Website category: sports
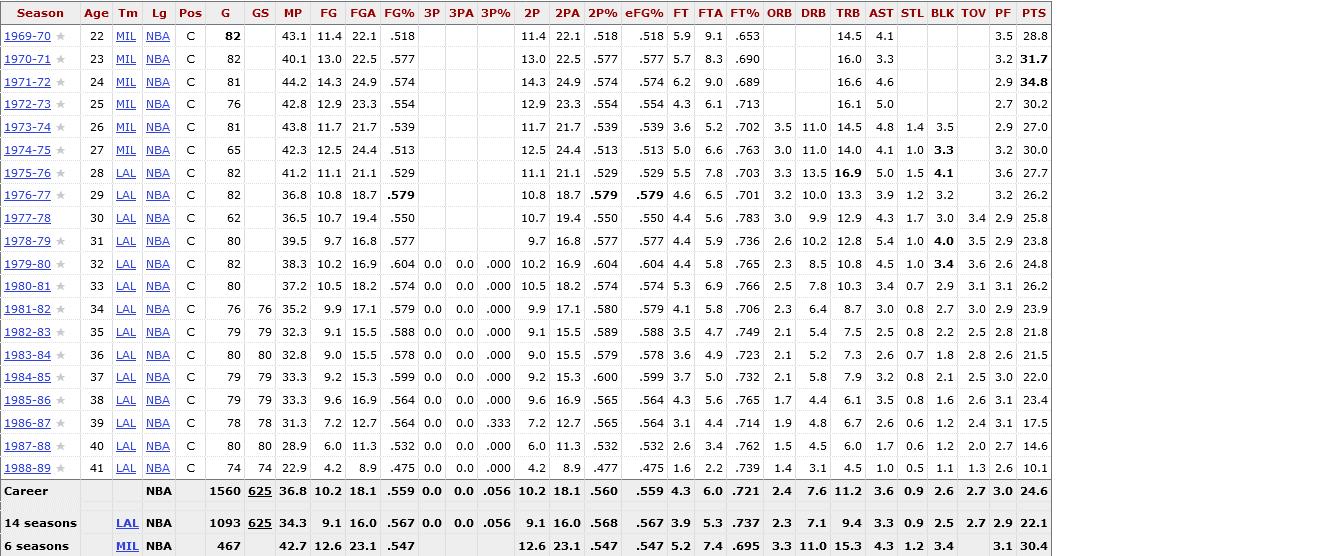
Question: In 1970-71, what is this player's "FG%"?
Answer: .577

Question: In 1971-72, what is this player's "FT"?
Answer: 6.2

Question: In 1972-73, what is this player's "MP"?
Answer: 42.8

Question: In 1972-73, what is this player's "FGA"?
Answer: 23.3

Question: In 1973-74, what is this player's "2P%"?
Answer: .539

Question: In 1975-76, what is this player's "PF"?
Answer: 3.6

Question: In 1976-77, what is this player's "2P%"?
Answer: .579

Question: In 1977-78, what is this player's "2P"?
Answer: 10.7

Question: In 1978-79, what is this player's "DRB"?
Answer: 10.2

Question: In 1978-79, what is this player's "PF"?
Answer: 2.9

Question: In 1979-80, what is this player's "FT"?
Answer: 4.4

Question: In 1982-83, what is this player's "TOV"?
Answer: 2.5

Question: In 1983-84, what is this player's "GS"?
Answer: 80

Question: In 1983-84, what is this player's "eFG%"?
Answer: .578

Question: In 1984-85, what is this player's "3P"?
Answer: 0.0

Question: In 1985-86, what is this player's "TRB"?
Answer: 6.1

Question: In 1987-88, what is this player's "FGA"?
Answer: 11.3

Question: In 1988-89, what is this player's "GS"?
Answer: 74

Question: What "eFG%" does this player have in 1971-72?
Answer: .574

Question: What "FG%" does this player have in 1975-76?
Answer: .529

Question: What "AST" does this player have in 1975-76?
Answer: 5.0

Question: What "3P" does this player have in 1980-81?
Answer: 0.0

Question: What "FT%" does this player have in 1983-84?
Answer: .723

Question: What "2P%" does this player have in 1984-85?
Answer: .600

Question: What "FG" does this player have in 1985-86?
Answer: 9.6

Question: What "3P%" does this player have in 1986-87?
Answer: .333

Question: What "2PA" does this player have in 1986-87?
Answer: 12.7

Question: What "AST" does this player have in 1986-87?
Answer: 2.6

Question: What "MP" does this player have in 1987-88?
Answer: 28.9

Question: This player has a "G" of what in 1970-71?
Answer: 82

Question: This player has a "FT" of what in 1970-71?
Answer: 5.7

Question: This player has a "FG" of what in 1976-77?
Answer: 10.8

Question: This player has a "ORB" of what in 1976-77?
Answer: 3.2

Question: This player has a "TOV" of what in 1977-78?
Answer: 3.4

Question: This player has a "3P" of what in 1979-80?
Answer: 0.0

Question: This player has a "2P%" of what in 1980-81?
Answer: .574

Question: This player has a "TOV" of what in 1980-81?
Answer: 3.1

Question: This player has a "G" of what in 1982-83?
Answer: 79

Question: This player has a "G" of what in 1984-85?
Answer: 79

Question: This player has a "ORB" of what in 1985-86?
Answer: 1.7

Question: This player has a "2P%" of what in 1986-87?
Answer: .565

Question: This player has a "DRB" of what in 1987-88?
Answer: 4.5

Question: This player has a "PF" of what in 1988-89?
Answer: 2.6

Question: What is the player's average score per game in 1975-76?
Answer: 27.7

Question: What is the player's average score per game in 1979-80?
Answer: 24.8

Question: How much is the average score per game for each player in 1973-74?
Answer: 27.0

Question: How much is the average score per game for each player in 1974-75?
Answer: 30.0

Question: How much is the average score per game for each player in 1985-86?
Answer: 23.4

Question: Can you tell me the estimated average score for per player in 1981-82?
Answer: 23.9

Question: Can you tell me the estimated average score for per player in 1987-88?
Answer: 14.6

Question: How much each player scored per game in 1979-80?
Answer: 24.8

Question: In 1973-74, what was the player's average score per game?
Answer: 27.0

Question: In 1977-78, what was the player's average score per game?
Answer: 25.8

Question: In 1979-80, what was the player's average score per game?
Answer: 24.8

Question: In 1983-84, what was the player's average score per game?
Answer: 21.5

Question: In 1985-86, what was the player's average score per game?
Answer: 23.4

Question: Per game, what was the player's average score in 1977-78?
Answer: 25.8

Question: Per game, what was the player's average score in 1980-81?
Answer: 26.2